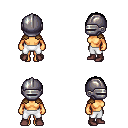
a pixel art fantasy rpg character, female body template, human, tanned skin, leather shoulder armor, white pants, black parted hairstyle, metal helm, maroon shoes, four views (front, back, left, right), 2x2 character sprite sheet, small pixel art, hard edges, no anti-aliasing